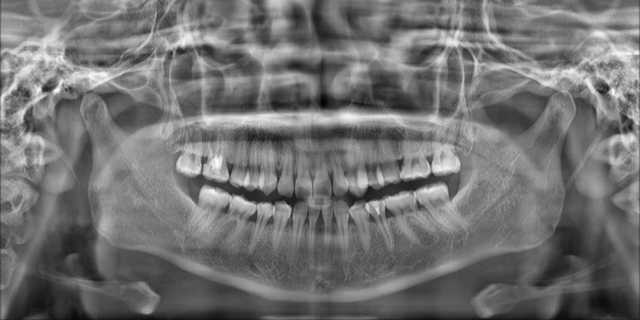
adult